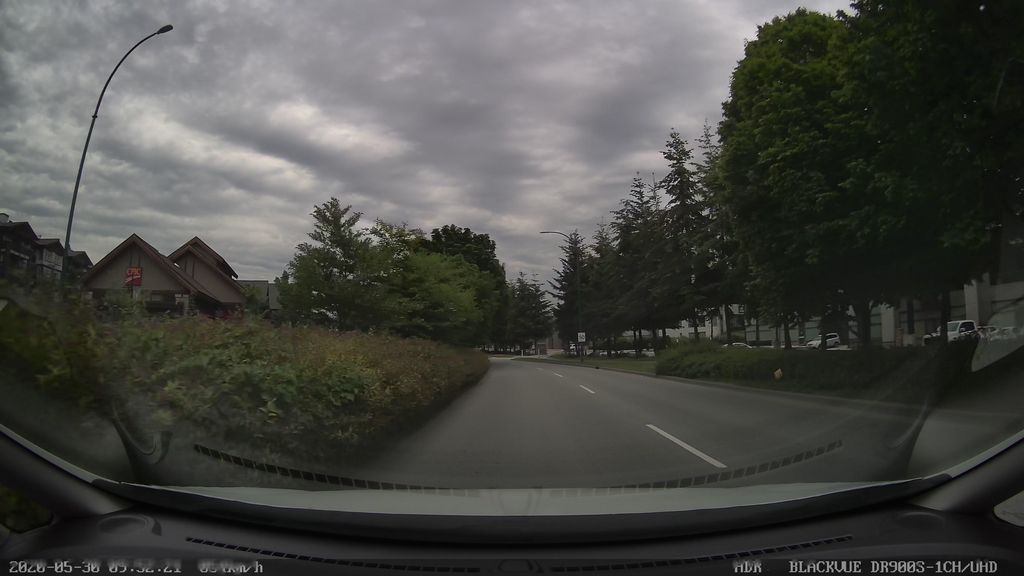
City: vancouver